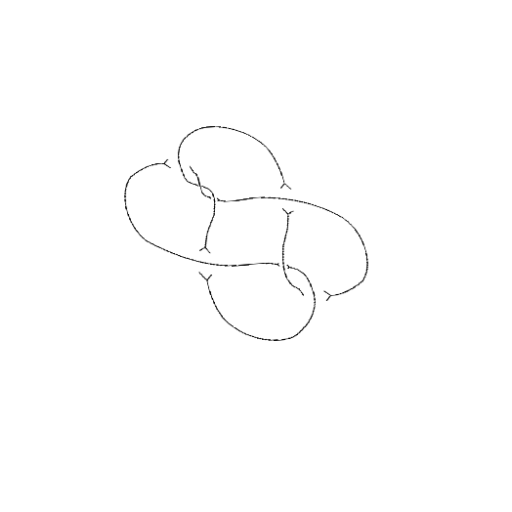
Crossing number: 7